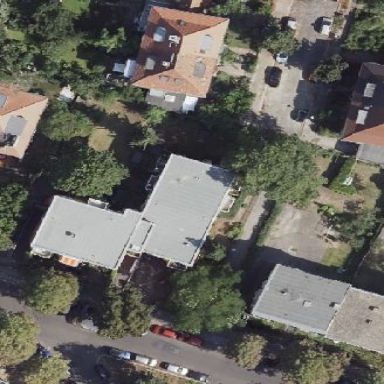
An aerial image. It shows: Part of building.